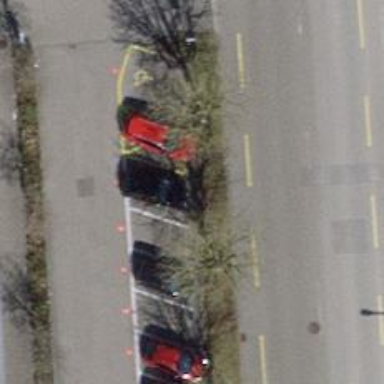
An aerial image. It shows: Car-sharing service available at this location.